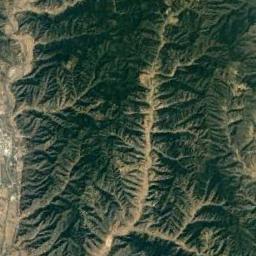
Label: mountain